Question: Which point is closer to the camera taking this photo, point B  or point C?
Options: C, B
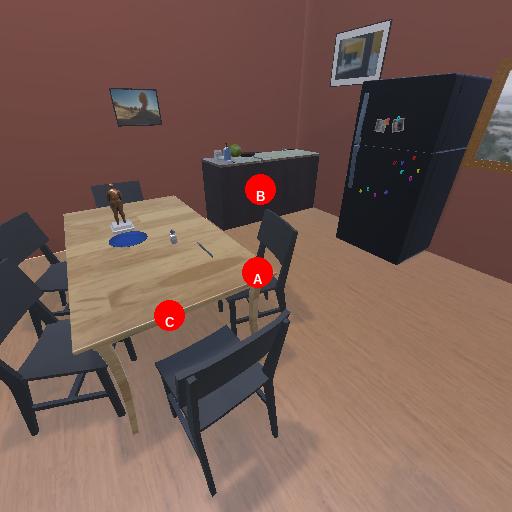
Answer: C